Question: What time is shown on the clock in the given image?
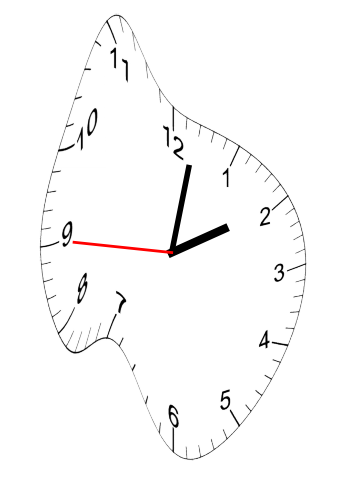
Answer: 02:01:45